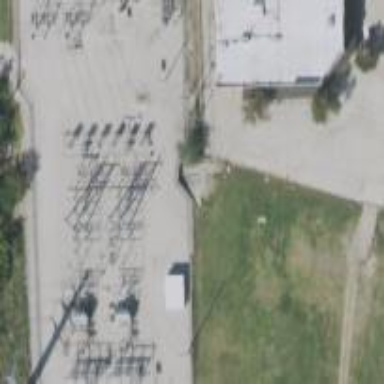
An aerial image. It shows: Outdoor distribution power substation.